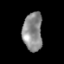
Tissue: lung
Cell type: T cells
Senescence score: 0.1606
Nuclear area (px): 739
Mean DAPI intensity: 139.29